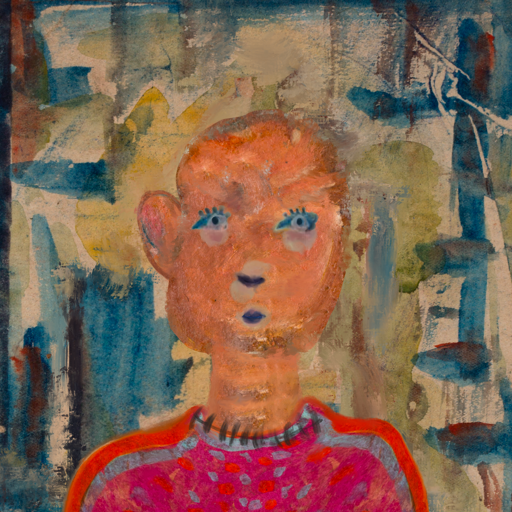
Background: Orphan, Head And Neck Front: Boggyland, Face Front: Hill_Girl, Bust: Sisters, Hair Front: Blank, Head Accessory: Blank, Second Necklace: Blank, Necklace: In_The_Sun, Baby: Blank